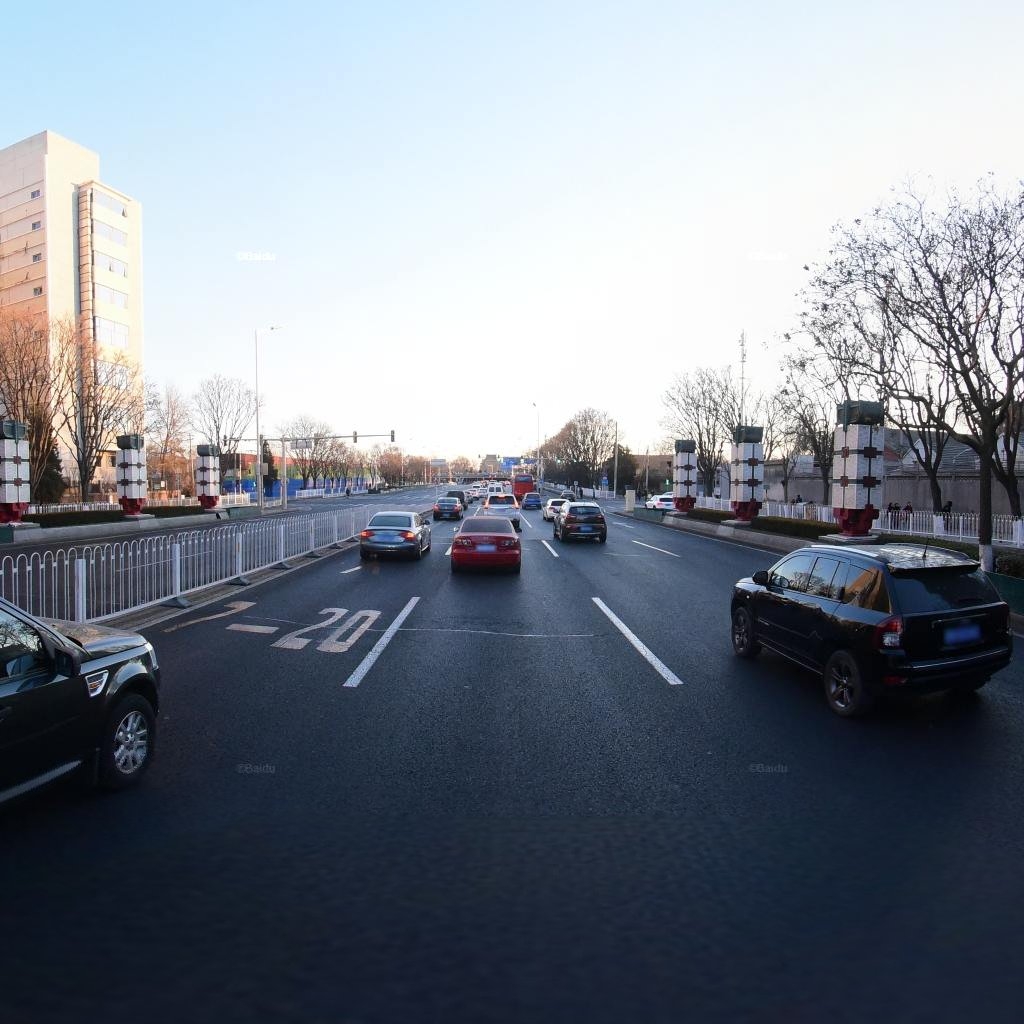
Region: Dongcheng
Road damage annotations: transverse patch